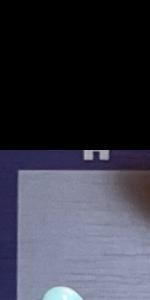
Label: Empty